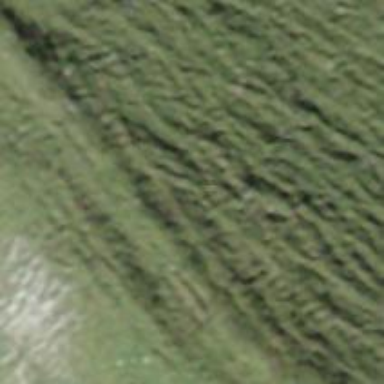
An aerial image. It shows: Natural ridge in the landscape.